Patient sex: M
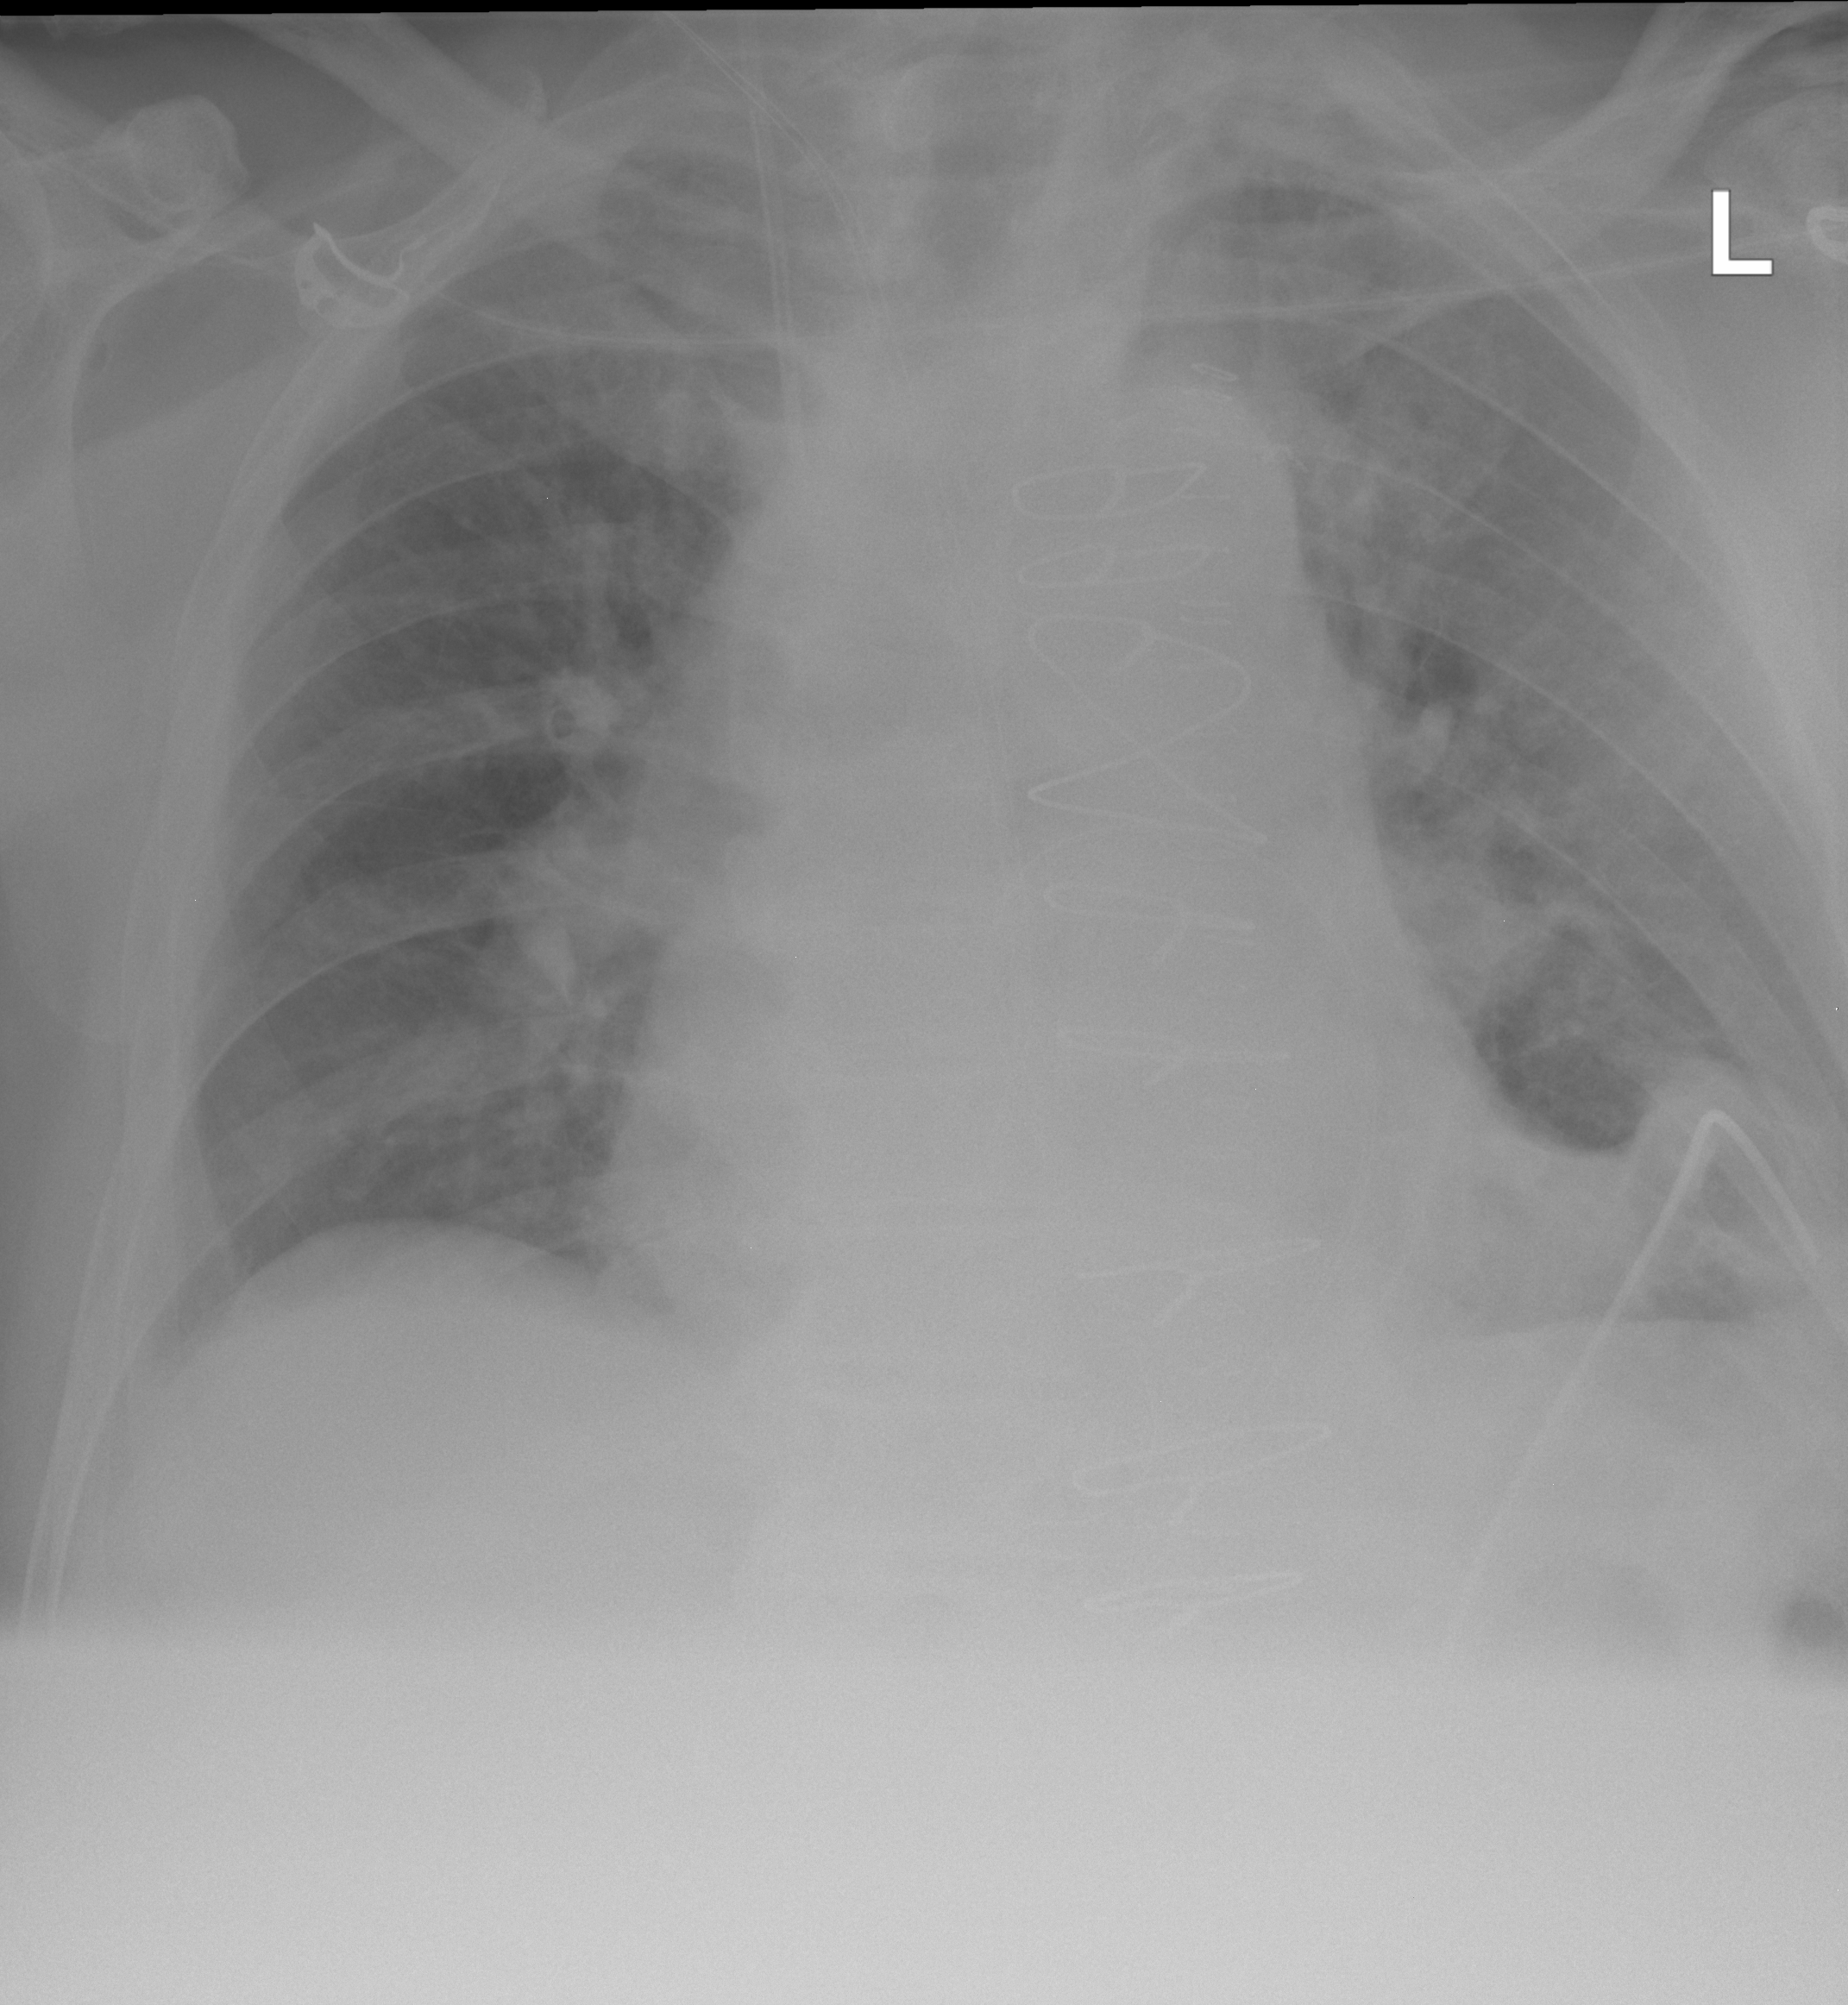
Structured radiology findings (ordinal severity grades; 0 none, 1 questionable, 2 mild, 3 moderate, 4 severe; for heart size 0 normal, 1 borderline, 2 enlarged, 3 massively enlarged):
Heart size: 0
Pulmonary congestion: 0
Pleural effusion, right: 0
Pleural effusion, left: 0
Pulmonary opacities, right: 0
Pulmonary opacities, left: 1
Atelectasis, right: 0
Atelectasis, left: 1